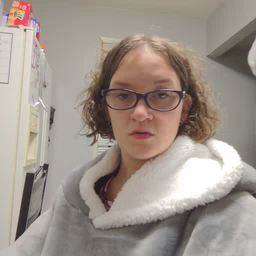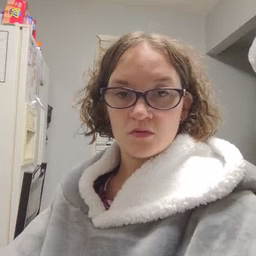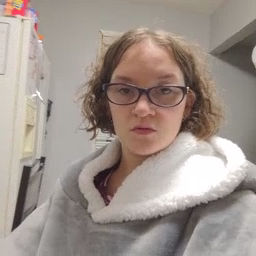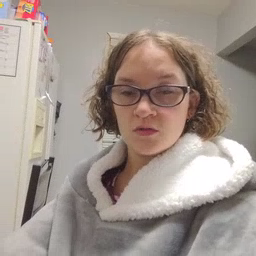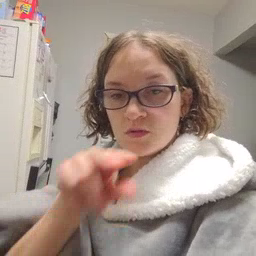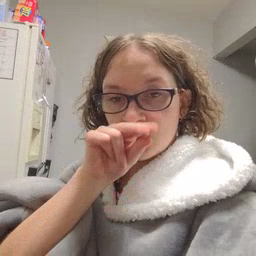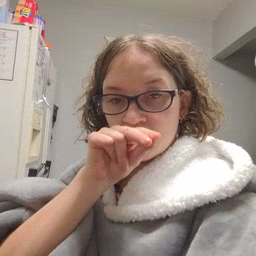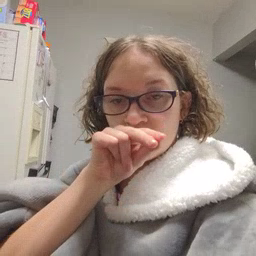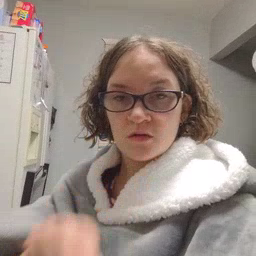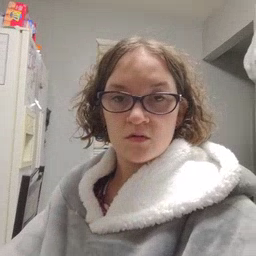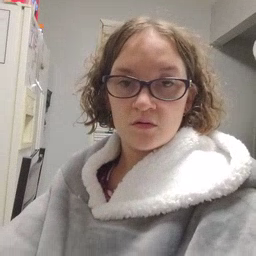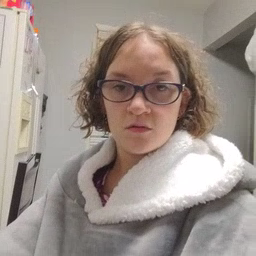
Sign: duck